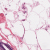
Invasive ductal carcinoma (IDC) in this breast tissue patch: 0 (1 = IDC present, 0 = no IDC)